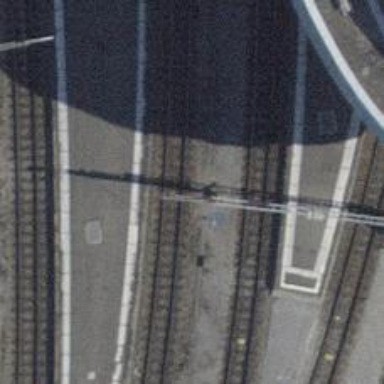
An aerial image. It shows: Narrow gauge railway siding with one track. The railway line is electrified with contact line.